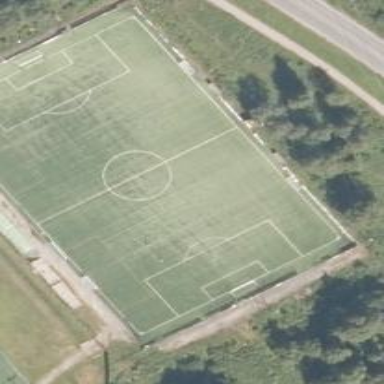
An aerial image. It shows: Soccer field with grass surface.